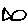
Label: fish